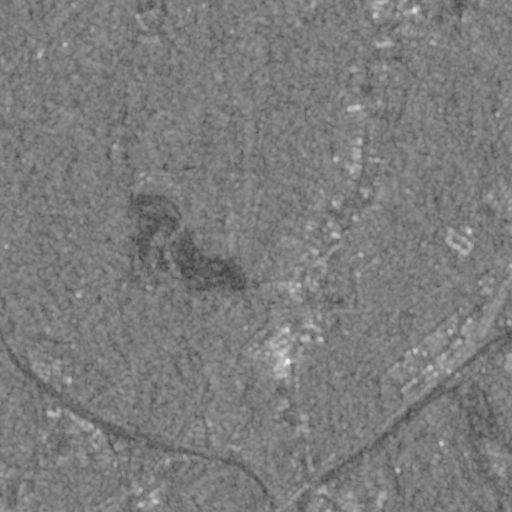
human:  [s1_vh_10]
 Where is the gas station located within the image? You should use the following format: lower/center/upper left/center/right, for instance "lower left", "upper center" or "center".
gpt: The gas station is located in the lower left of the image.
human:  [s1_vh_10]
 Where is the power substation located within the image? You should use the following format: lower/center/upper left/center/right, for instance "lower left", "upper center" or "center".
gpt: The power substation is located in the center of the image.
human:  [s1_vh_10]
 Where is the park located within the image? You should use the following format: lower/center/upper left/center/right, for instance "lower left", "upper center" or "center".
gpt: There is no park in the image.

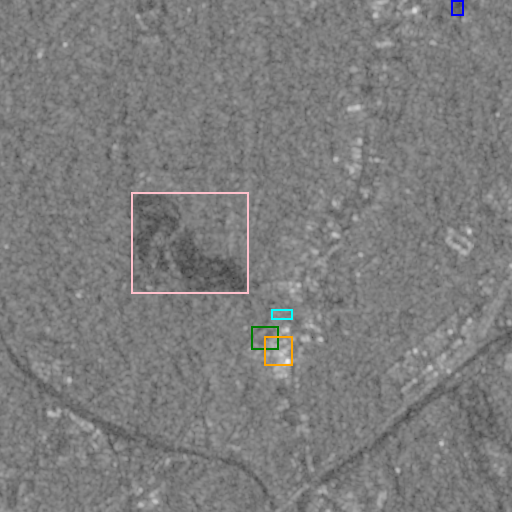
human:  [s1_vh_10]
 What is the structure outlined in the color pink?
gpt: The structure outlined in pink is a park.
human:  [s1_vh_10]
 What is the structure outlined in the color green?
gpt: The structure outlined in green is a parking lot.
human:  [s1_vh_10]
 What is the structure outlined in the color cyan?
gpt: The structure outlined in cyan is a power substation.
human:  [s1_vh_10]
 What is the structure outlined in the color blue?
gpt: The structure outlined in blue is a track.
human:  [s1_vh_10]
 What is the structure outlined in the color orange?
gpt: The structure outlined in orange is a building.
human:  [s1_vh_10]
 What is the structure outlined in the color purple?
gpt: There is no purple outline.